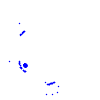
Particle: pion